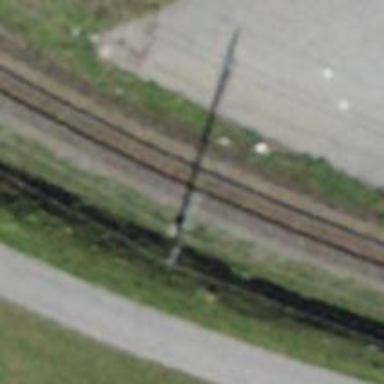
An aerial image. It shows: Power pole.